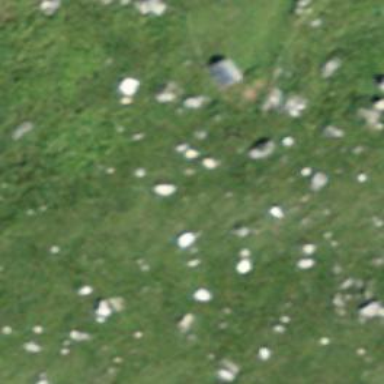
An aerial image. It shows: Dry stone wall barrier.